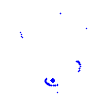
Particle: proton